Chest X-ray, AP view. Patient: 36 years old, sex F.
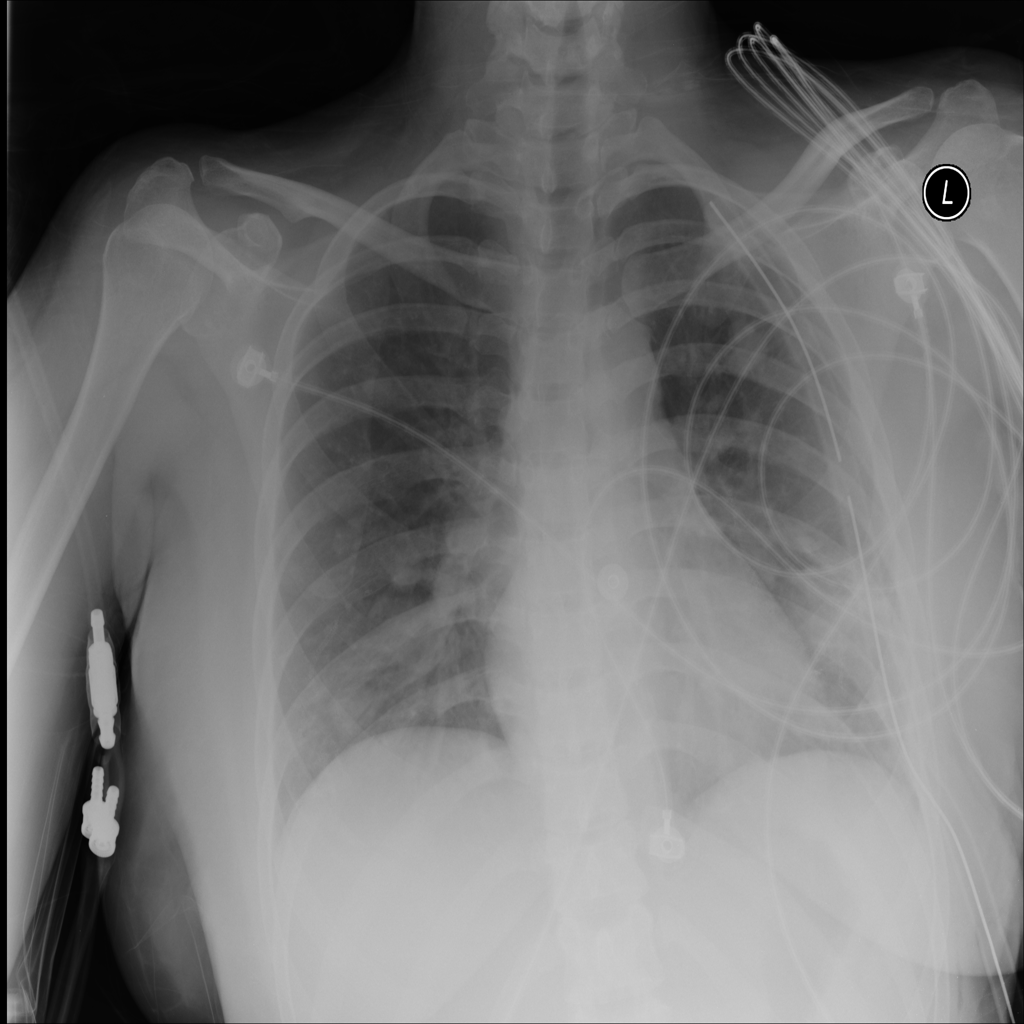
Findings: Nodule